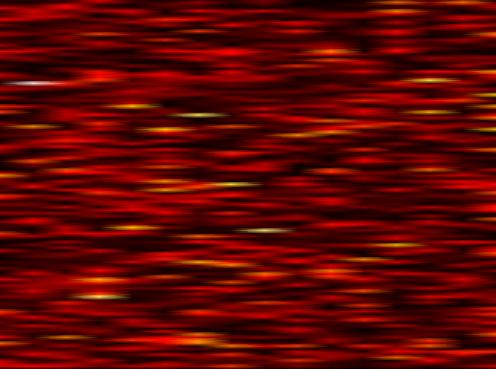
Label: UFMC